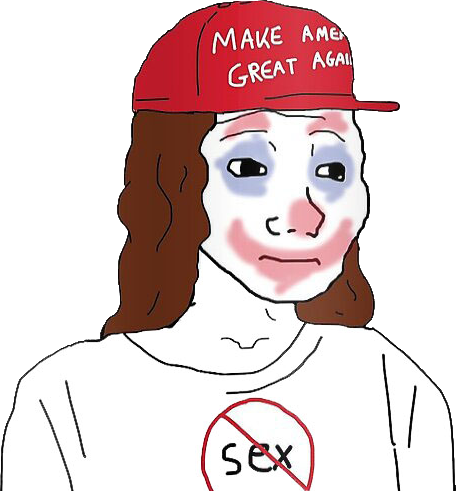
Label: 5_Doomer